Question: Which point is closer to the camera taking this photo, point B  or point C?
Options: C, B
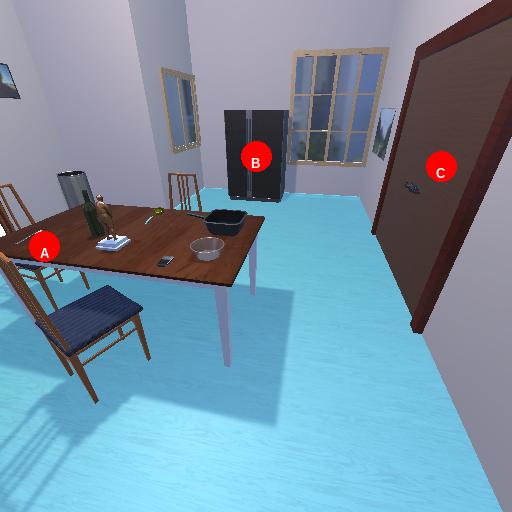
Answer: C